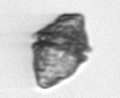
Label: Kryptoperidinium_triquetrum